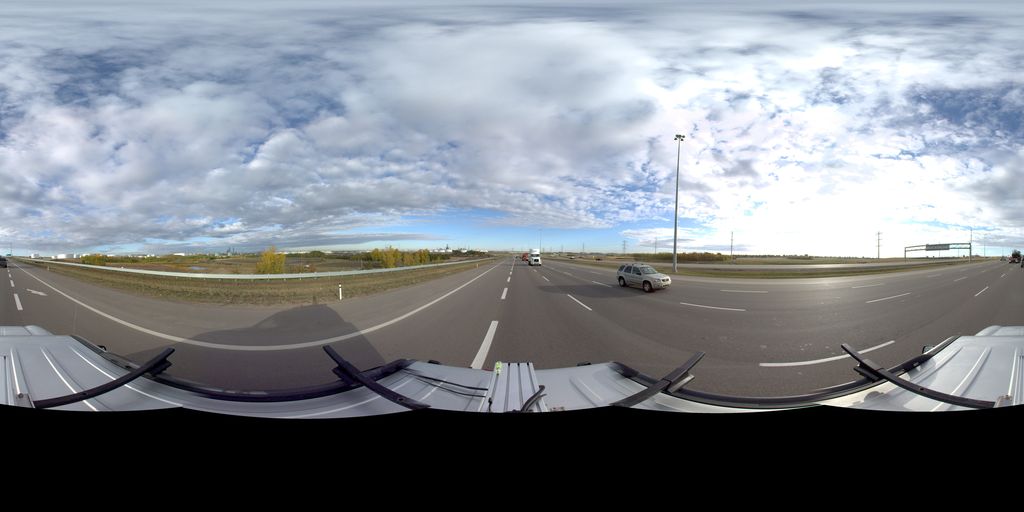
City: edmonton